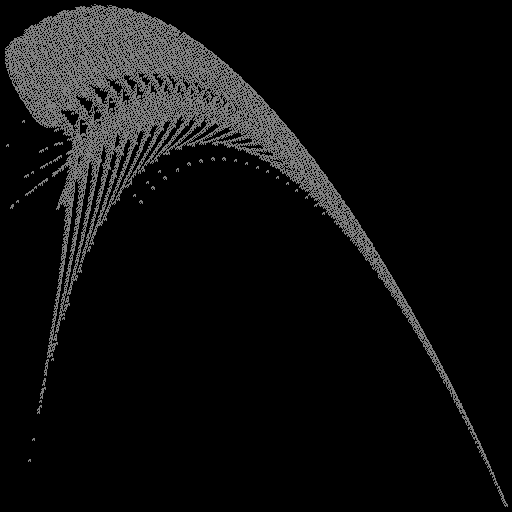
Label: newyorkfern